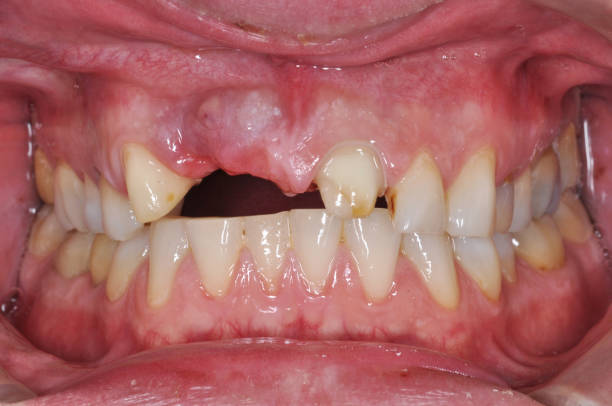
Condition: Gingivitis